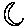
Label: moon